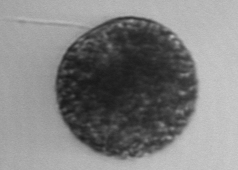
Label: Vicicitus_globosus